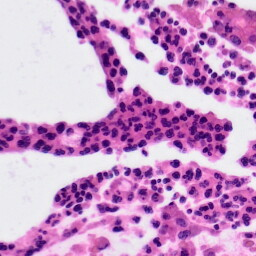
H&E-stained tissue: Colon